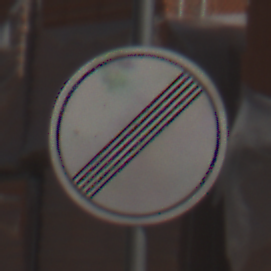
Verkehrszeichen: EndeSaemtlicherBegrenzungen
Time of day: MorningAfternoon
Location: Outdoor (Nature)
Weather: Clear
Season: Summer
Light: Natural